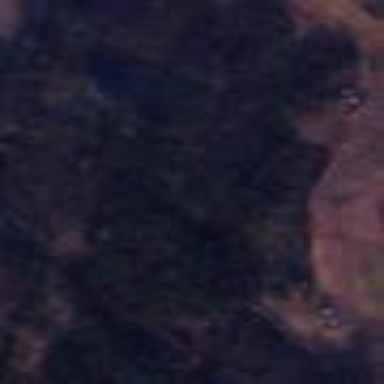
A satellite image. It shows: Serene woodland landscape.